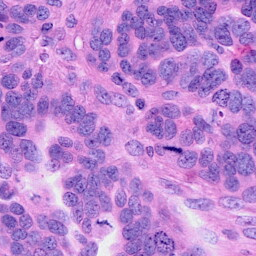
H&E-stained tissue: Ovarian